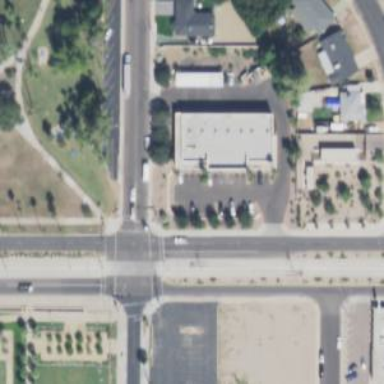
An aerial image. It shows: Solid stop line on the road.